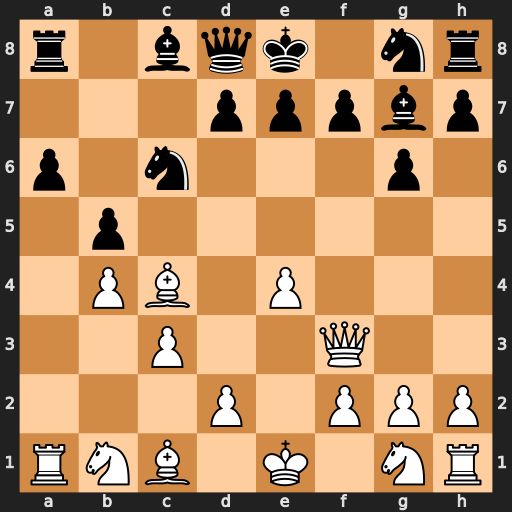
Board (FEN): r1bqk1nr/3pppbp/p1n3p1/1p6/1PB1P3/2P2Q2/3P1PPP/RNB1K1NR
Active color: w
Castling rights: KQkq
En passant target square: -
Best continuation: Qxf7#